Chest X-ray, PA view. Patient: 46 years old, sex F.
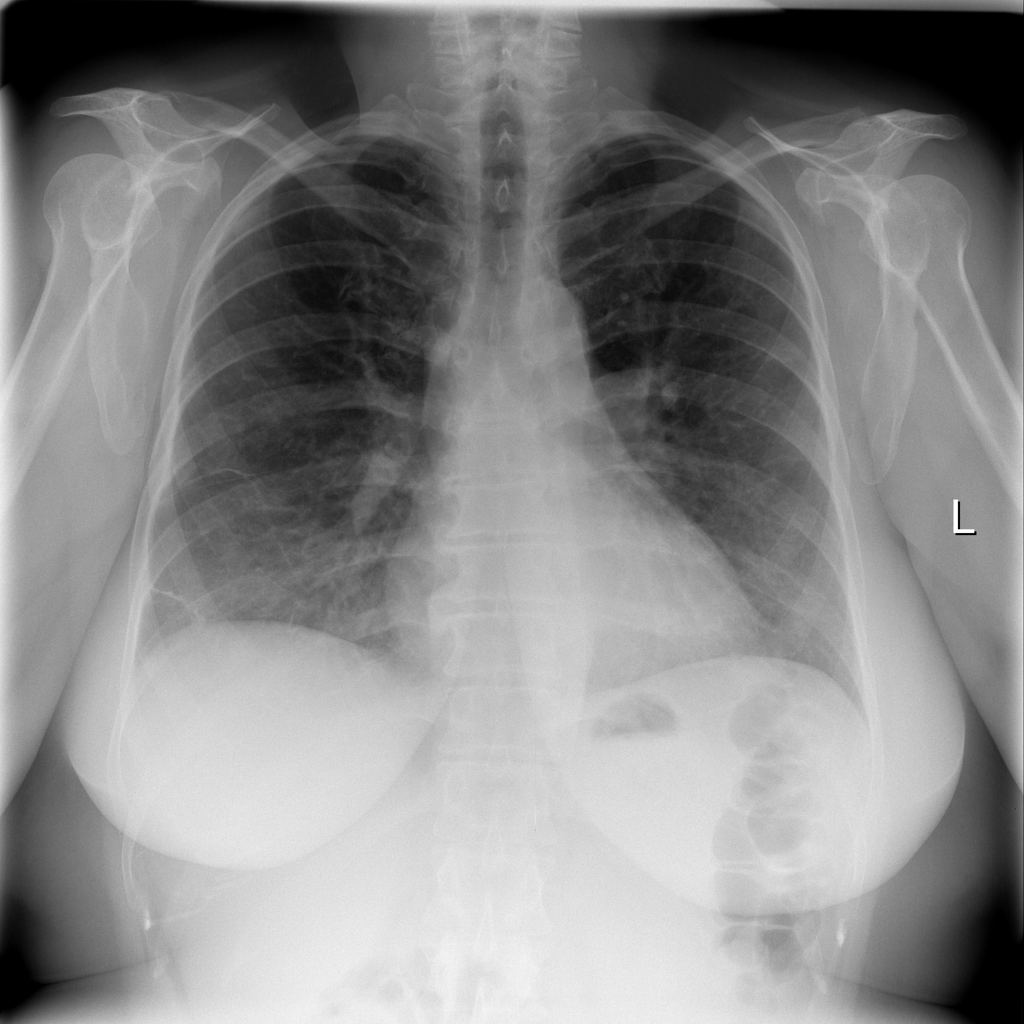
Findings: No Finding